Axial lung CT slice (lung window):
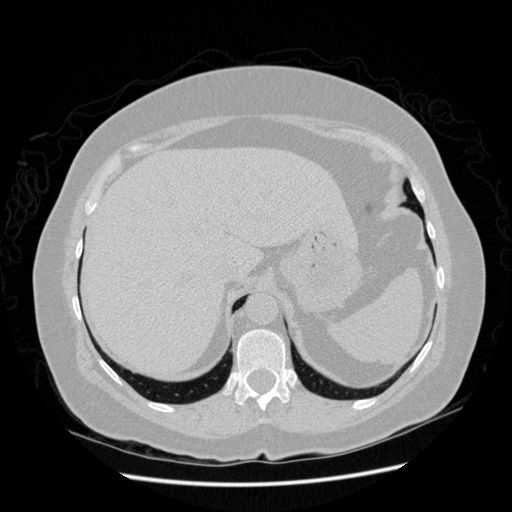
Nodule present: no